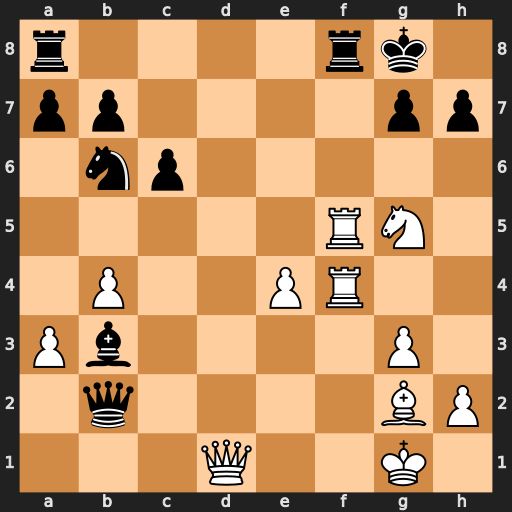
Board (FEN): r4rk1/pp4pp/1np5/5RN1/1P2PR2/Pb4P1/1q4BP/3Q2K1
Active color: w
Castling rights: -
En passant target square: -
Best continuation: Rxf8+ Rxf8 Rxf8+ Kxf8 Qd8#